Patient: sex F, age 34
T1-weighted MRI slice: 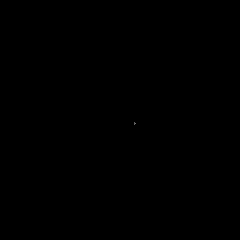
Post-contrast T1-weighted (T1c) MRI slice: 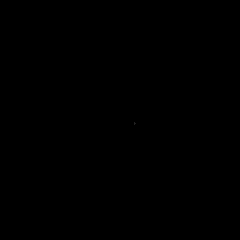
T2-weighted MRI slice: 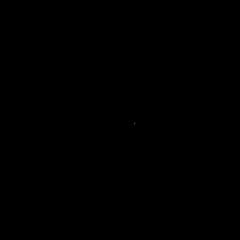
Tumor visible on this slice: no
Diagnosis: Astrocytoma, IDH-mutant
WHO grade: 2